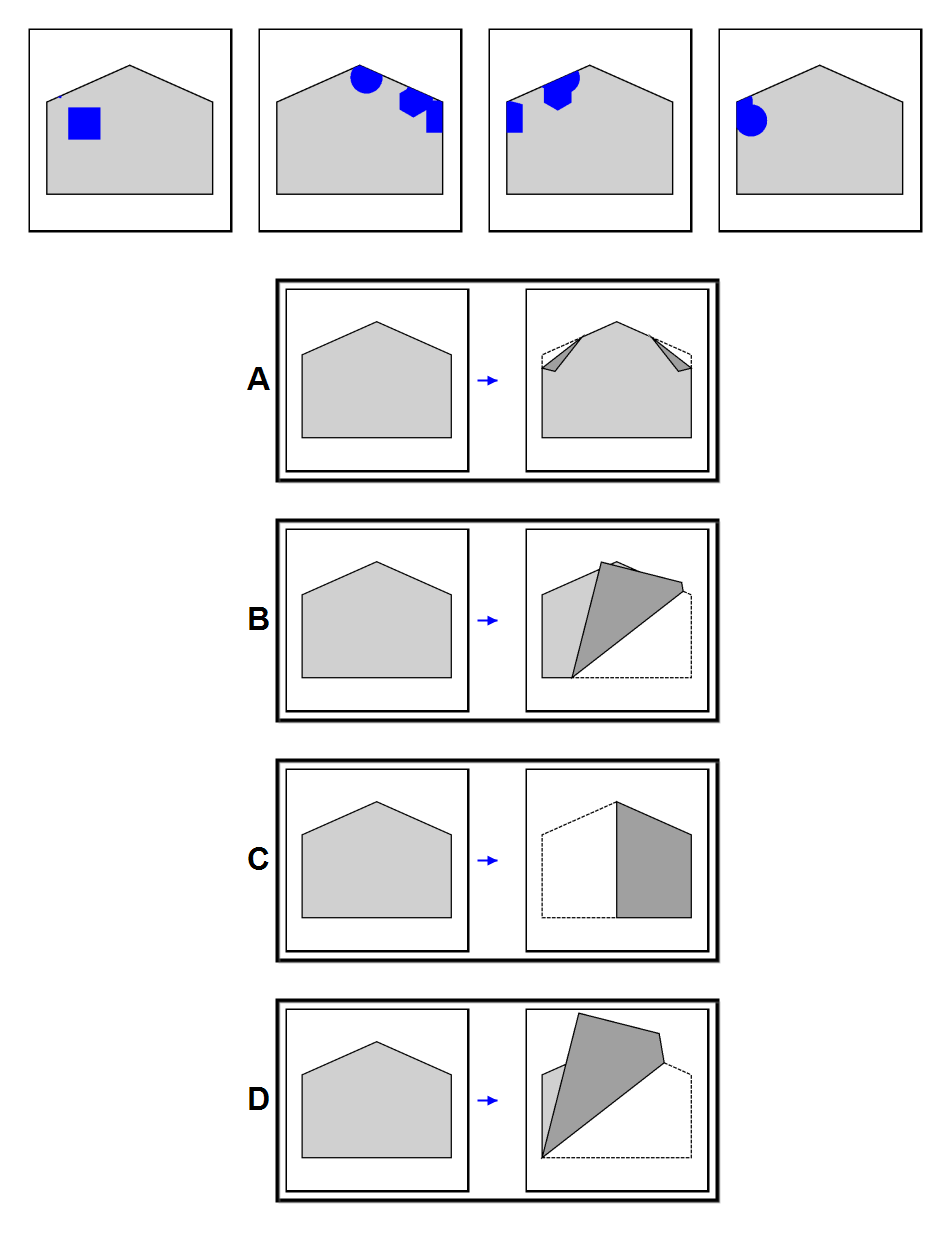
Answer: A